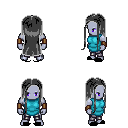
a pixel art fantasy rpg character, male body template, dark elf, purple skin, teal tunic, metal pants, gray extra-long hairstyle, leather bracers, black slippers, four views (front, back, left, right), 2x2 character sprite sheet, small pixel art, hard edges, no anti-aliasing